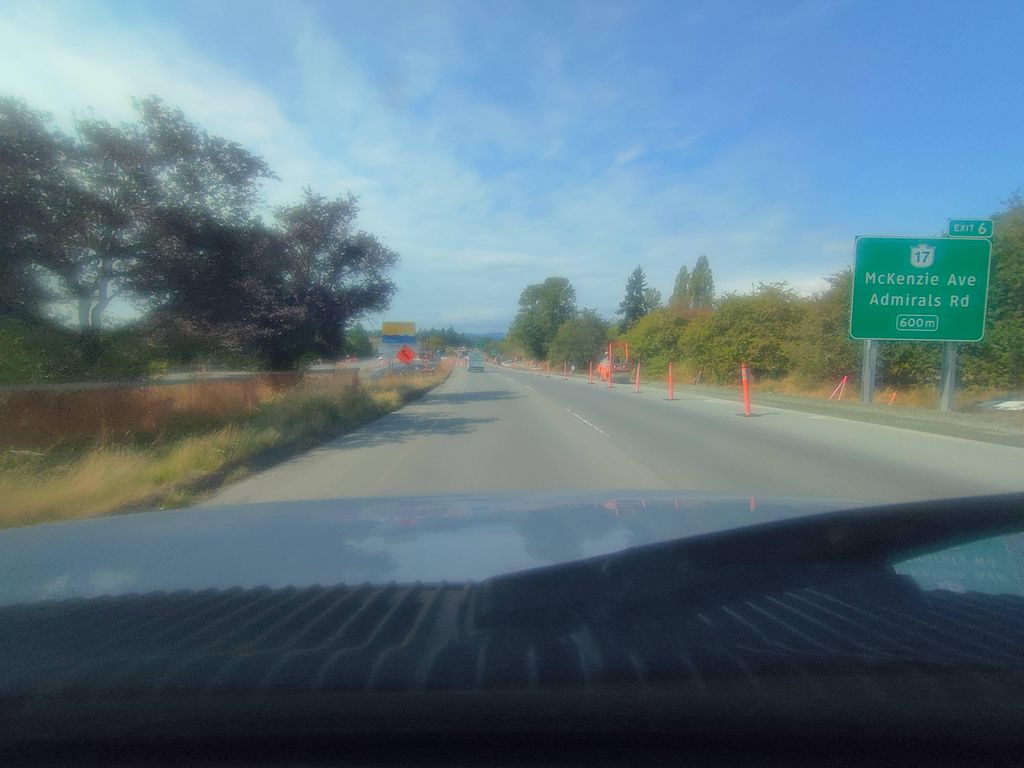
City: victoria